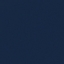
Land use / land cover: SeaLake